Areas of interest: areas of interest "Comprehensive Gymnasium"
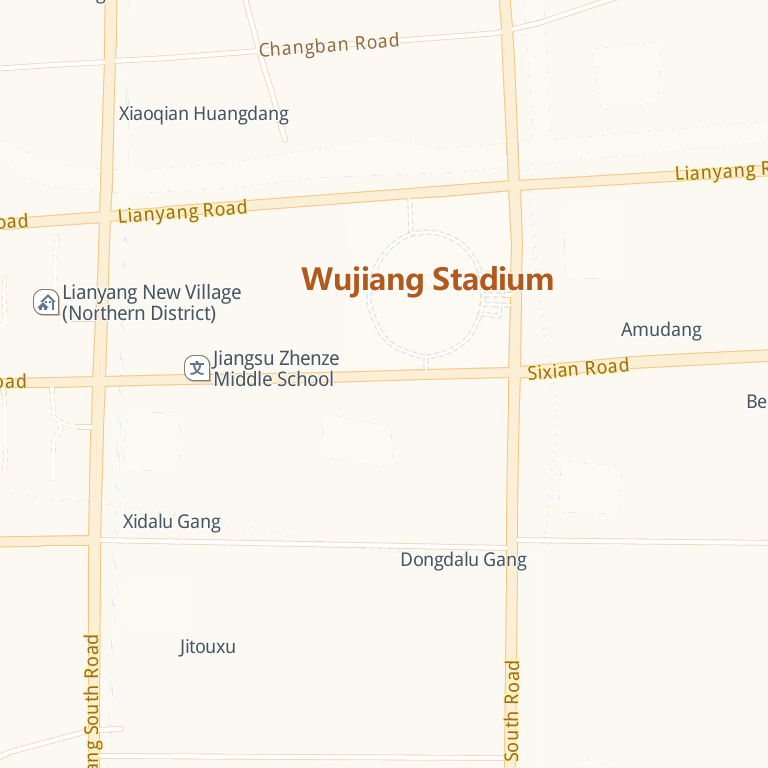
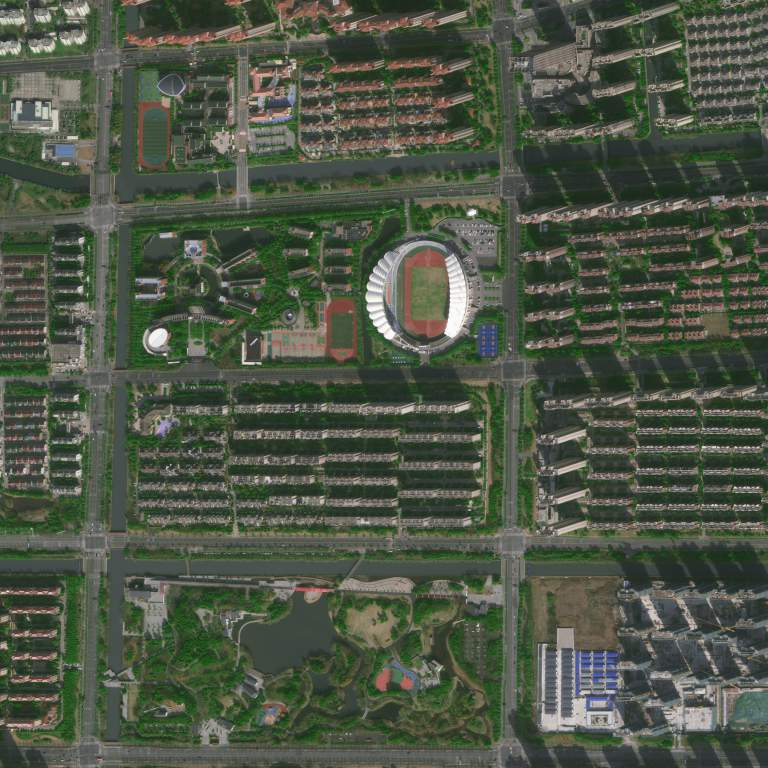